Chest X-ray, PA view. Patient: 62 years old, sex F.
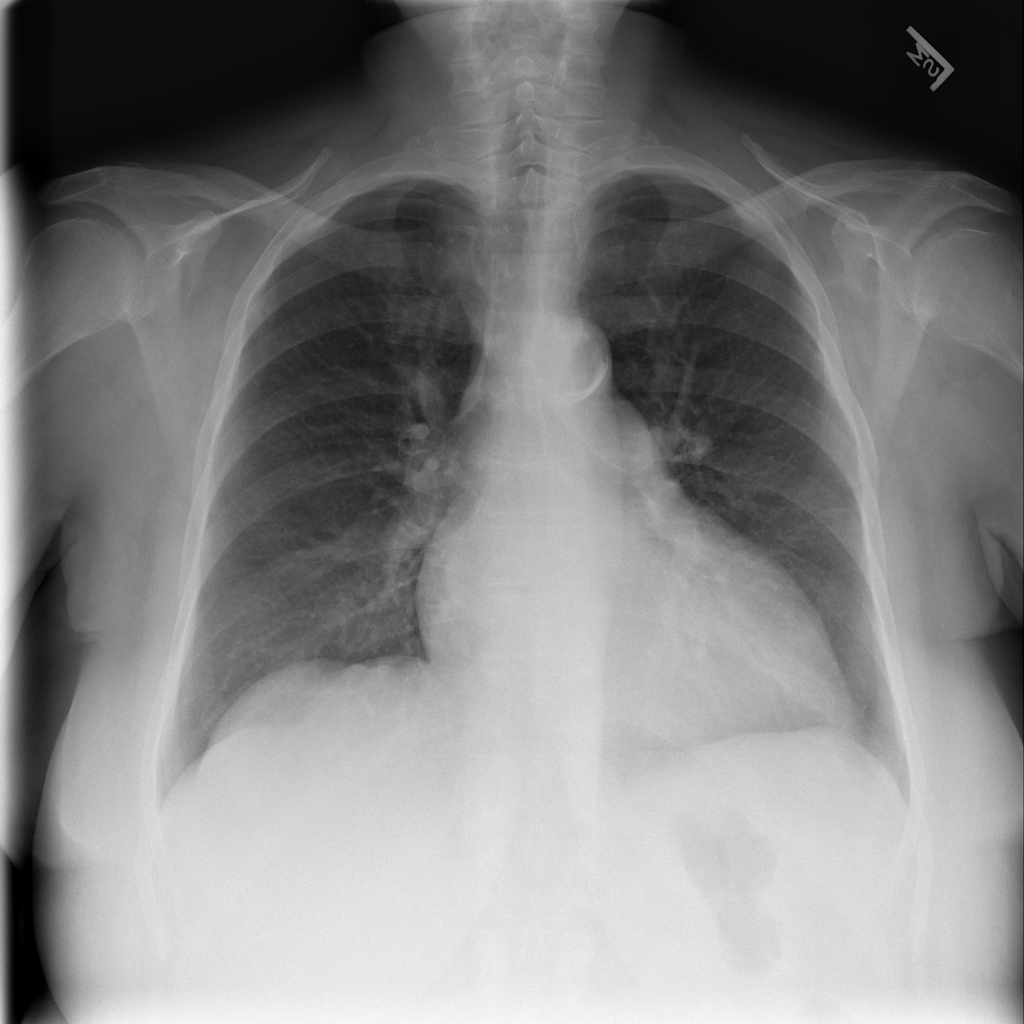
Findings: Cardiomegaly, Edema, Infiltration